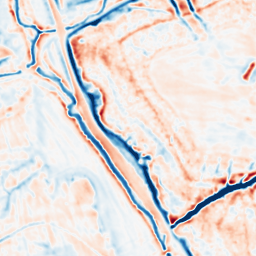
Category: multiscale
Decomposition family: dog_multiscale
Decomposition parameters: sigma_ratio: 1.6
n_scales: 3
base_sigma: 1
Upsampling method: edge_directed
Upsampling parameters: scale: 4
Upsampling scale: 4